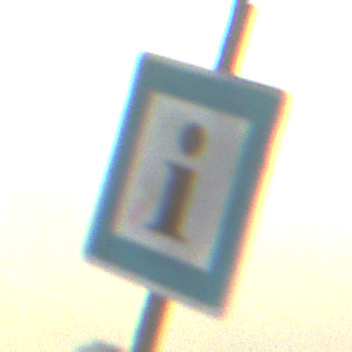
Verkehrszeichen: Informationsstelle
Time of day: SunriseSunset
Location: Outdoor (Nature)
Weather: PartlyCloudy
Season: Summer
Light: Natural